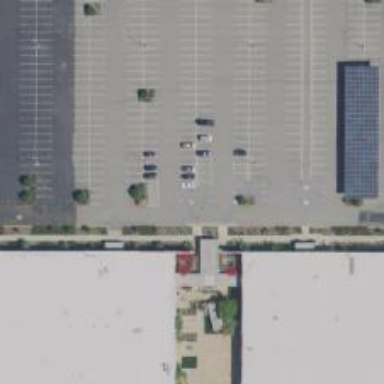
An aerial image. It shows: Parking space.